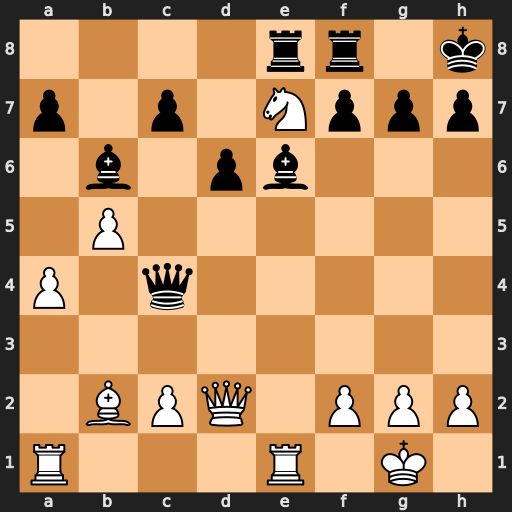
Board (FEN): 4rr1k/p1p1Nppp/1b1pb3/1P6/P1q5/8/1BPQ1PPP/R3R1K1
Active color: w
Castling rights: -
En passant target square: -
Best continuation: Bxg7+ Kxg7 Qg5+ Kh8 Qf6#